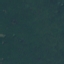
Label: Forest